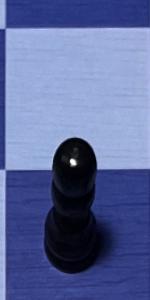
Label: Pawn_Black